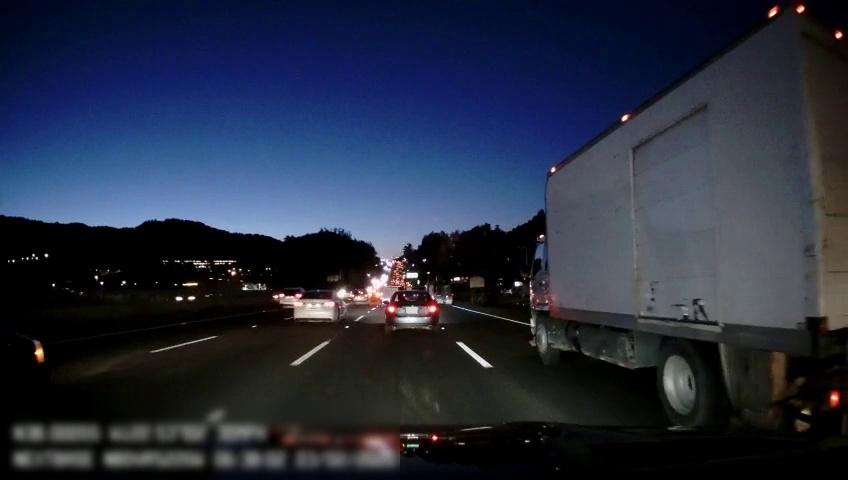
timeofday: Night
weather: Other
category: Drivable Space
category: Vehicles | Car
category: Vehicles | Other LV
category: Vehicles | SUV
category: Vehicles | Car
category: Vehicles | Car
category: Vehicles | Truck
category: Vehicles | SUV
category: Vehicles | SUV
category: Lanes | Alternate Lane
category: Lanes | Current Lane
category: Lanes | Current Lane
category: Lanes | Alternate Lane
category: Lanes | Alternate Lane
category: Traffic | Signs
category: Traffic | Signs